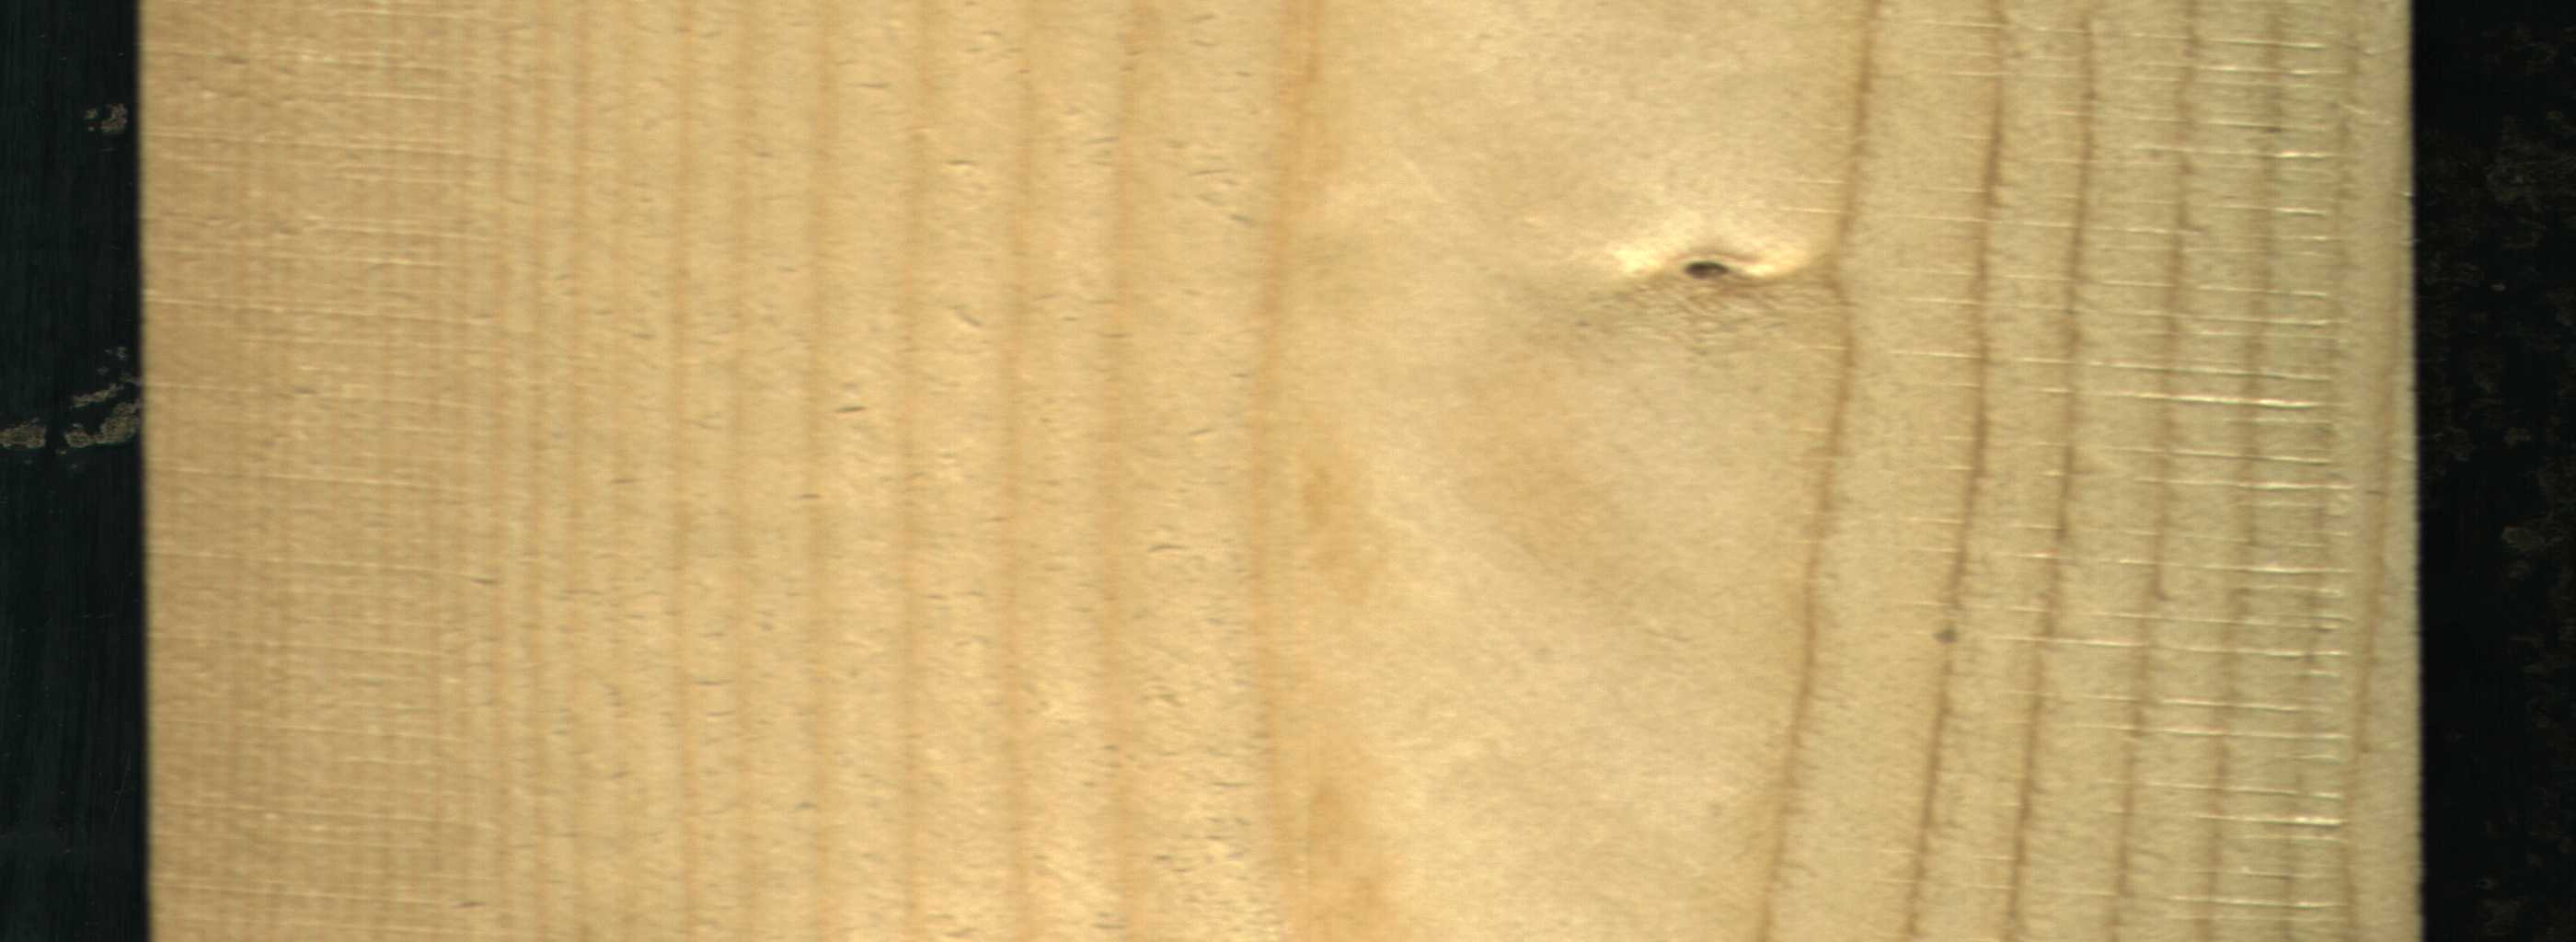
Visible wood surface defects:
Live_Knot